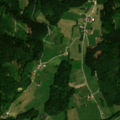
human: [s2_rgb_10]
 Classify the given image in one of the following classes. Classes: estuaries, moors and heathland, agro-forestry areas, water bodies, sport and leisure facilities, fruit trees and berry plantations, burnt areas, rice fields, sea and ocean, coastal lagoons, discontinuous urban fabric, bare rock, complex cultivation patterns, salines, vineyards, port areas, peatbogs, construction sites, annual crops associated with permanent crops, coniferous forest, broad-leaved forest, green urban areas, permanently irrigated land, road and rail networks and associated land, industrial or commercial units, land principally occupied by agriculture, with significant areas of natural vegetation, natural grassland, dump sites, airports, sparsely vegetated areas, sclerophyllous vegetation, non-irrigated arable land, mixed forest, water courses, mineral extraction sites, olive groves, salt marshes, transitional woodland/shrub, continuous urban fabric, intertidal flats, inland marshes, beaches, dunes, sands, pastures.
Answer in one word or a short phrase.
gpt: pastures, land principally occupied by agriculture, with significant areas of natural vegetation, coniferous forest, mixed forest